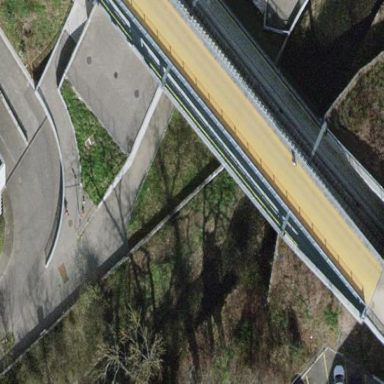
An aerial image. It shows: Man-made bridge.